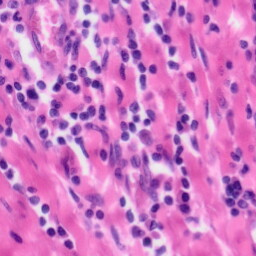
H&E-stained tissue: Tonsil